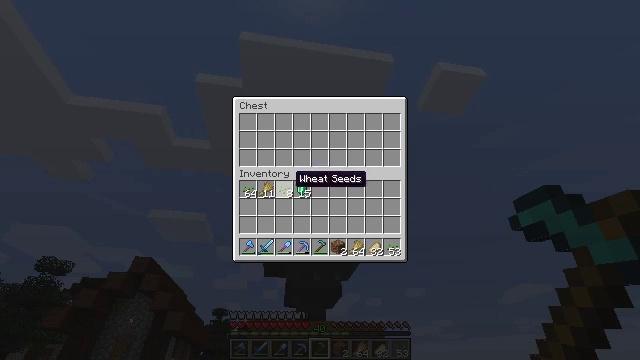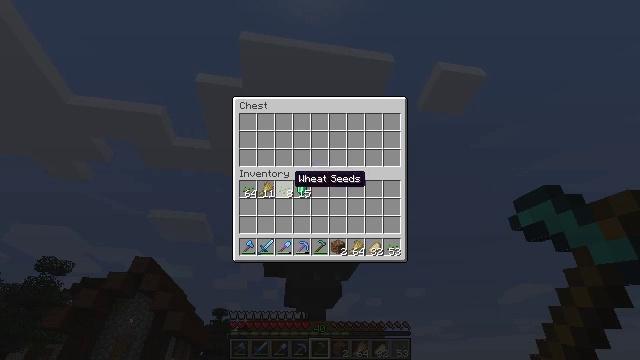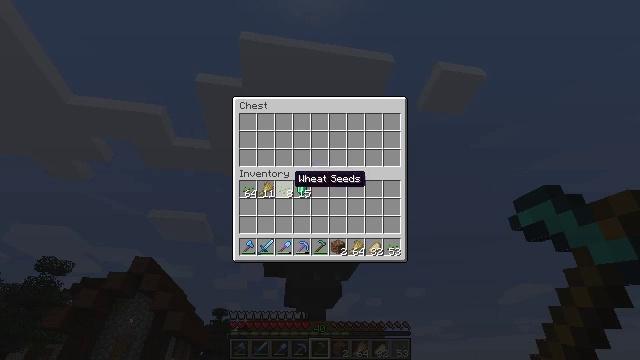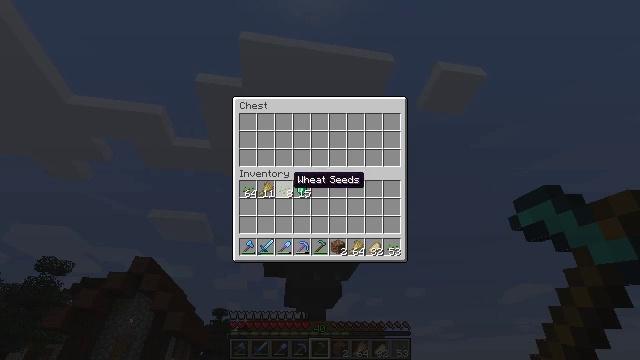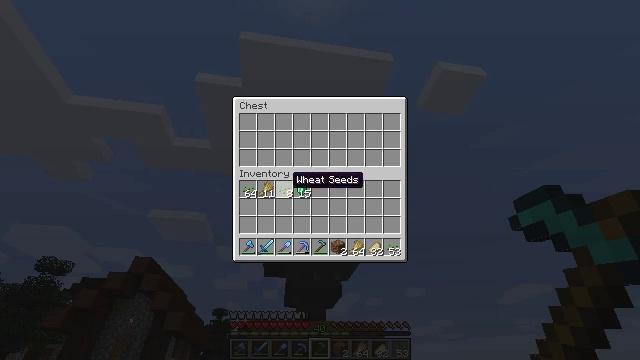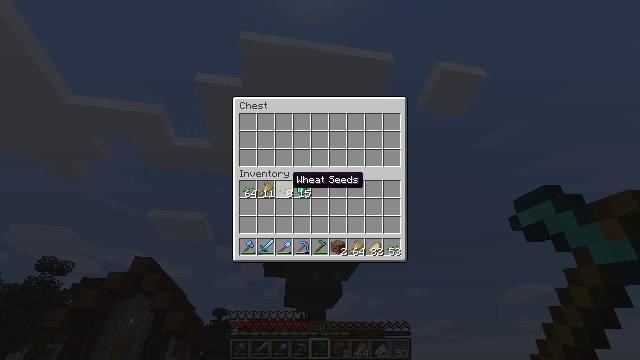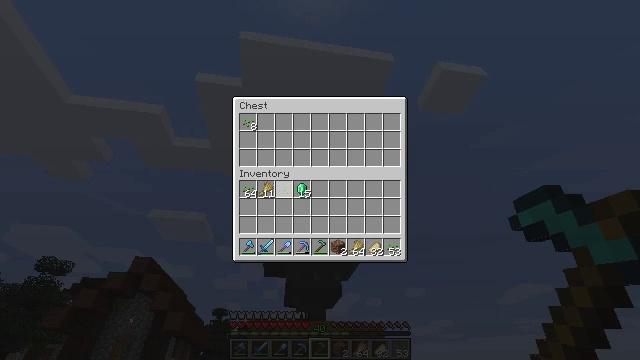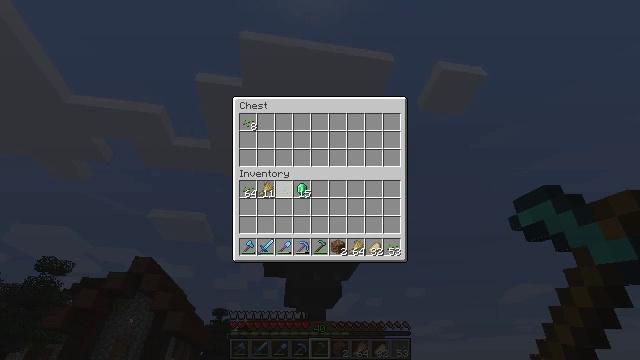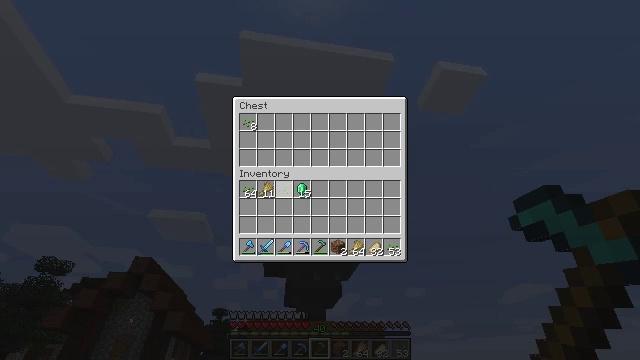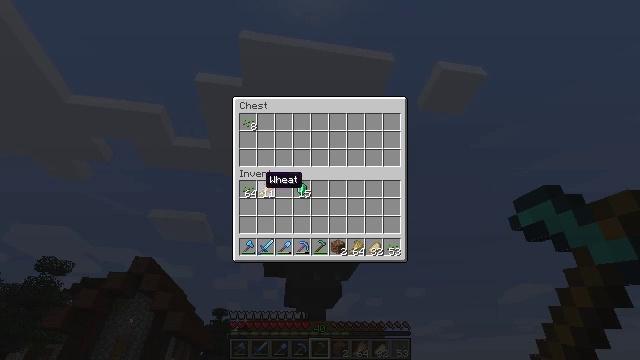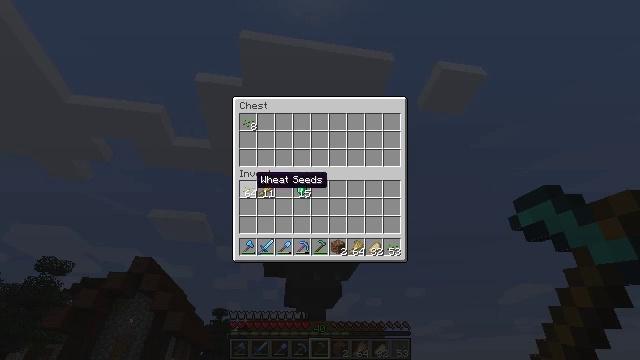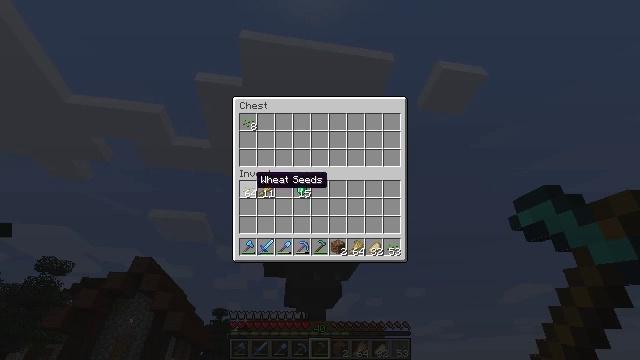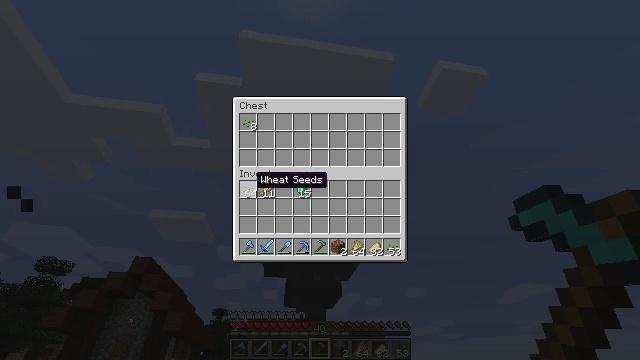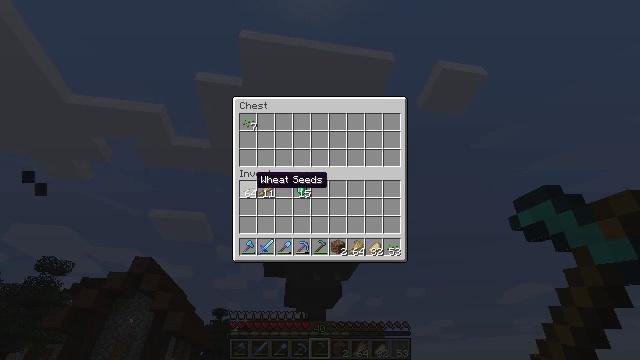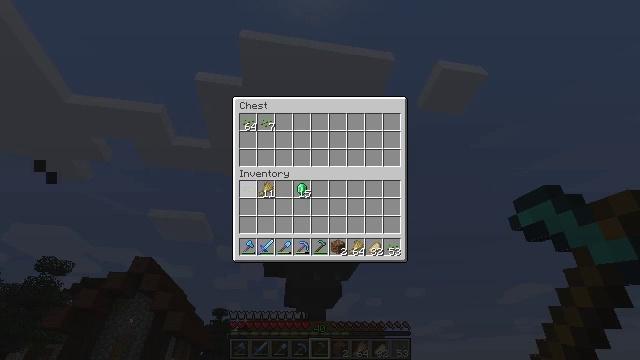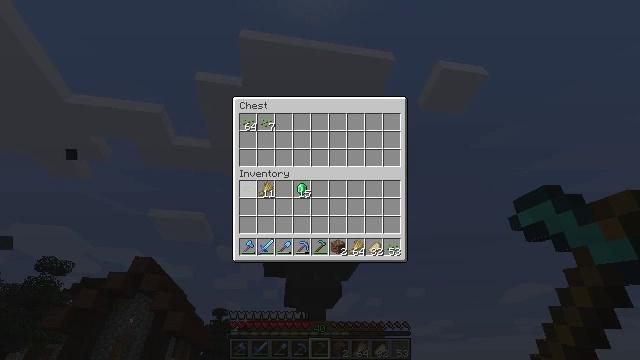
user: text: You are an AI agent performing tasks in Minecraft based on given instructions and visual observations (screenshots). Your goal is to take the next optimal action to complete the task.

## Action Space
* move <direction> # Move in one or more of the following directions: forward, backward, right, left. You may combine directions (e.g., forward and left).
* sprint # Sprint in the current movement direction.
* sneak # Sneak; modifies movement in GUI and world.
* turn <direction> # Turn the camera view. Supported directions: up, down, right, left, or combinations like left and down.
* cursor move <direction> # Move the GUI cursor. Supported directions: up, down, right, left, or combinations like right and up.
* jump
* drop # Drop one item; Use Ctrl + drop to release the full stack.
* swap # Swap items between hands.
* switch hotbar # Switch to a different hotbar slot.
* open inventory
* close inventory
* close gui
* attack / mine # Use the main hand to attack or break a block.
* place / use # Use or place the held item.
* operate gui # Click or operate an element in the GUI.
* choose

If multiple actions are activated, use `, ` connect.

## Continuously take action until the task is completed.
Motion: motion action
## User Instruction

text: Harvest carrots from the farmland.
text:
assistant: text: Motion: sneak
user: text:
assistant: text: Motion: sneak
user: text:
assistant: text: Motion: sneak
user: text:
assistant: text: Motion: sneak
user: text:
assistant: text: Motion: sneak
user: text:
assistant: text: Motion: sneak, operate gui
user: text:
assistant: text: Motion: sneak, operate gui
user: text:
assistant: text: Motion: sneak
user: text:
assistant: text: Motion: sneak, cursor move left
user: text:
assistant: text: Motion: sneak, cursor move left
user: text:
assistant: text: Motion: sneak
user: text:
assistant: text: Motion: sneak
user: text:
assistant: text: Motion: sneak
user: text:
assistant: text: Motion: sneak, operate gui
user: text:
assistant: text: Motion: sneak, operate gui
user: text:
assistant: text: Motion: sneak, cursor move right, operate gui
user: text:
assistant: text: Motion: sneak, cursor move right and down
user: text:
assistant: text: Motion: sneak, cursor move right and down
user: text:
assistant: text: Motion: sneak, cursor move right and down
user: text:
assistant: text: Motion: sneak, cursor move right and down
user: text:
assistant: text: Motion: sneak, cursor move right and down
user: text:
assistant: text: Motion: sneak
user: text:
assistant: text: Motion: sneak
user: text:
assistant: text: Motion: sneak
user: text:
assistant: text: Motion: sneak
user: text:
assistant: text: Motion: sneak
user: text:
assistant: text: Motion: sneak
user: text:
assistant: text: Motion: sneak
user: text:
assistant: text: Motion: sneak
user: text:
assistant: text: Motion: sneak